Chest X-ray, PA view. Patient: 66 years old, sex M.
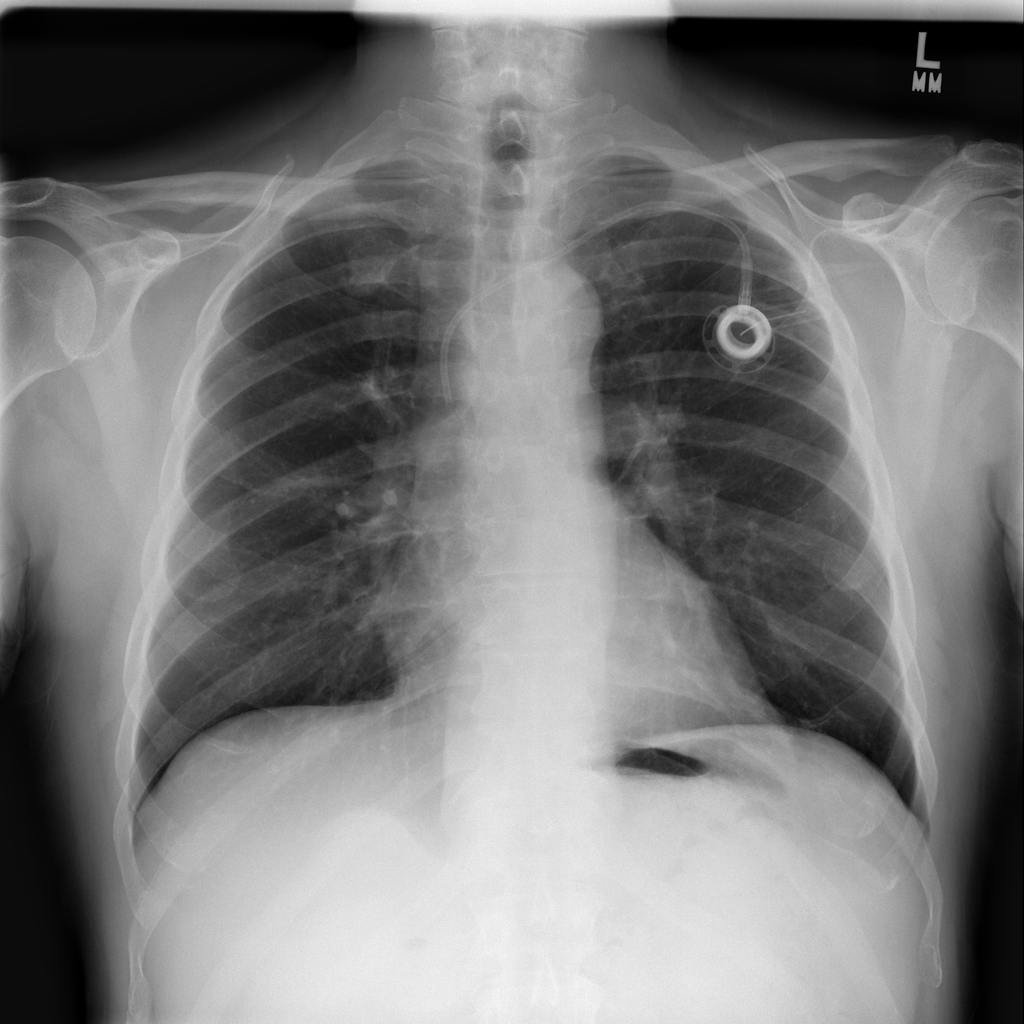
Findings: No Finding